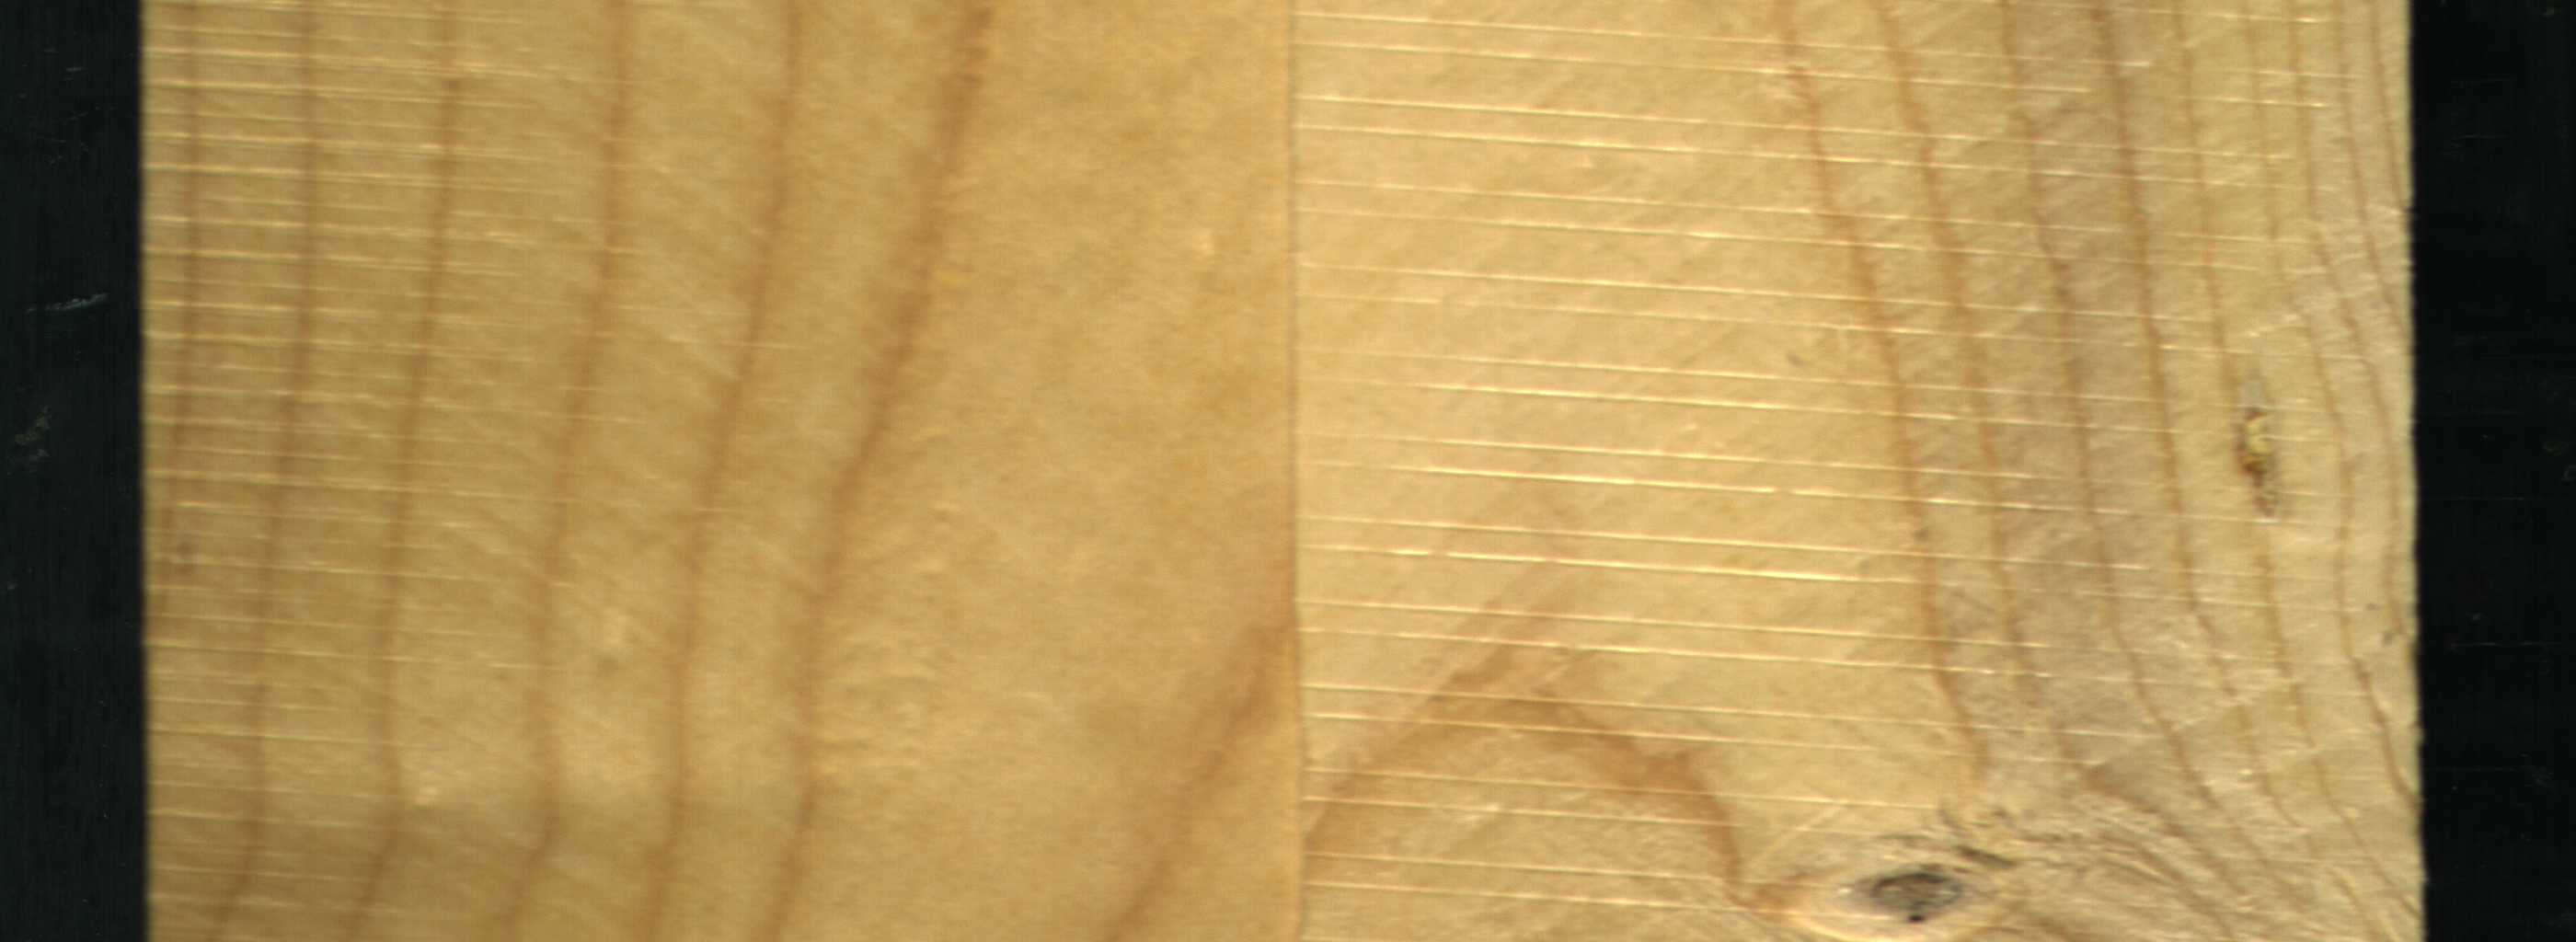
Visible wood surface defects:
resin
Live_Knot